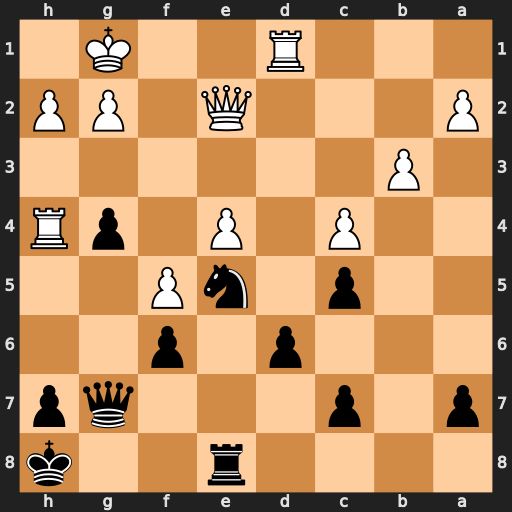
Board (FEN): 4r2k/p1p3qp/3p1p2/2p1nP2/2P1P1pR/1P6/P3Q1PP/3R2K1
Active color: b
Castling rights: -
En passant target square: -
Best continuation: Nf3+ Kf1 Nxh4